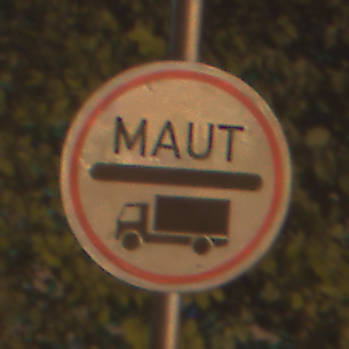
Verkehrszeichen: Mautpflicht
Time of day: Night
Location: Outdoor (Urban)
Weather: PartlyCloudy
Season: NotSpecified
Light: Artificial